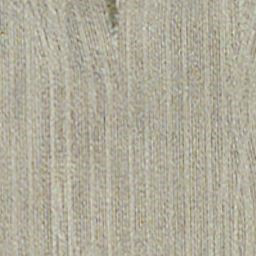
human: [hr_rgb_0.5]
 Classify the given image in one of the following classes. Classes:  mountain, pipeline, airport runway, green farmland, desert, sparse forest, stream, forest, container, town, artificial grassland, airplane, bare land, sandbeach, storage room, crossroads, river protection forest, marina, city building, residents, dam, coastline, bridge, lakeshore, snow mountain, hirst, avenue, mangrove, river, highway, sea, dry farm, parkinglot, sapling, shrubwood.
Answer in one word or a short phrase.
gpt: dry farm